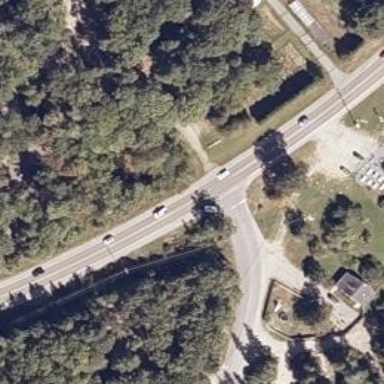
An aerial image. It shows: Asphalt road designated as trunk highway.